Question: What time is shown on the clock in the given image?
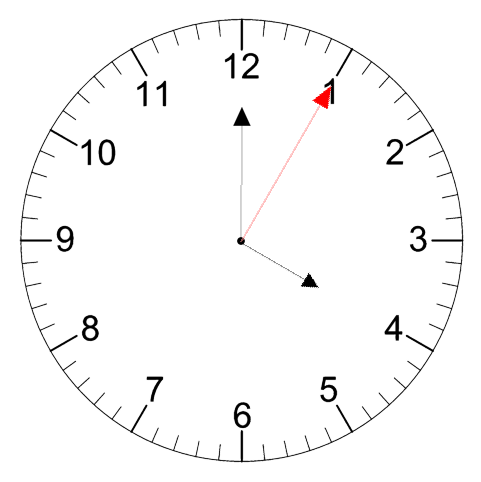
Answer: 04:00:05